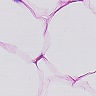
Metastatic tissue present: no